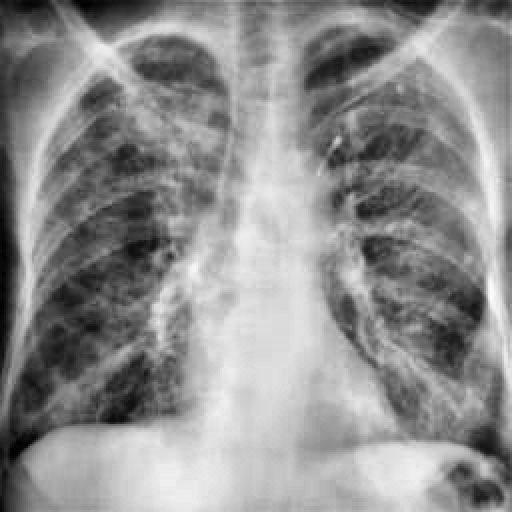
Finding: TUBERCULOSIS